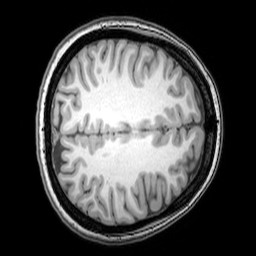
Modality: T1w
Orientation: axial
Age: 24
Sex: female
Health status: healthy
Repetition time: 0.081 s
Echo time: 0.037 s